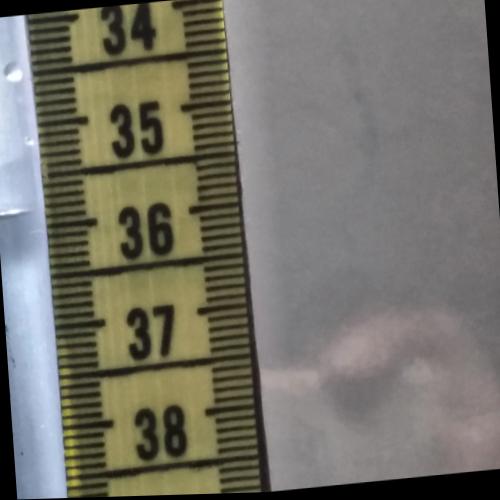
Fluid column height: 35.8 cm